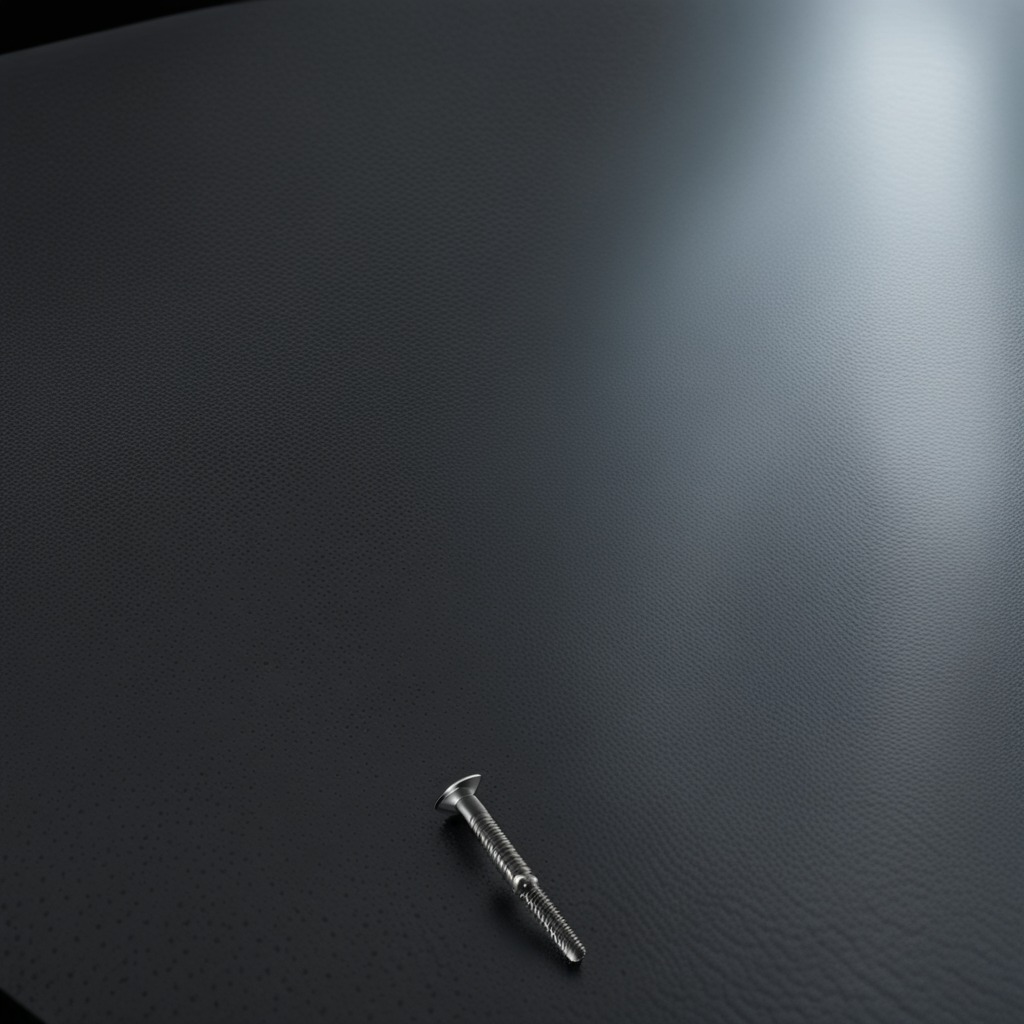
A metal screw is lying on a clean granite table inside a workshop at night.